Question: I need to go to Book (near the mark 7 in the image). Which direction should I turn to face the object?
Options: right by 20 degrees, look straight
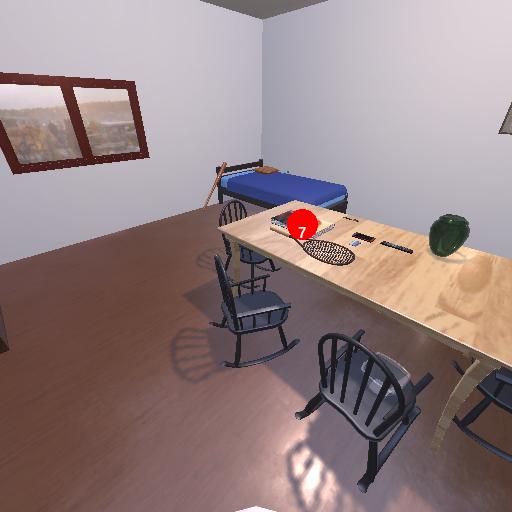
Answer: right by 20 degrees